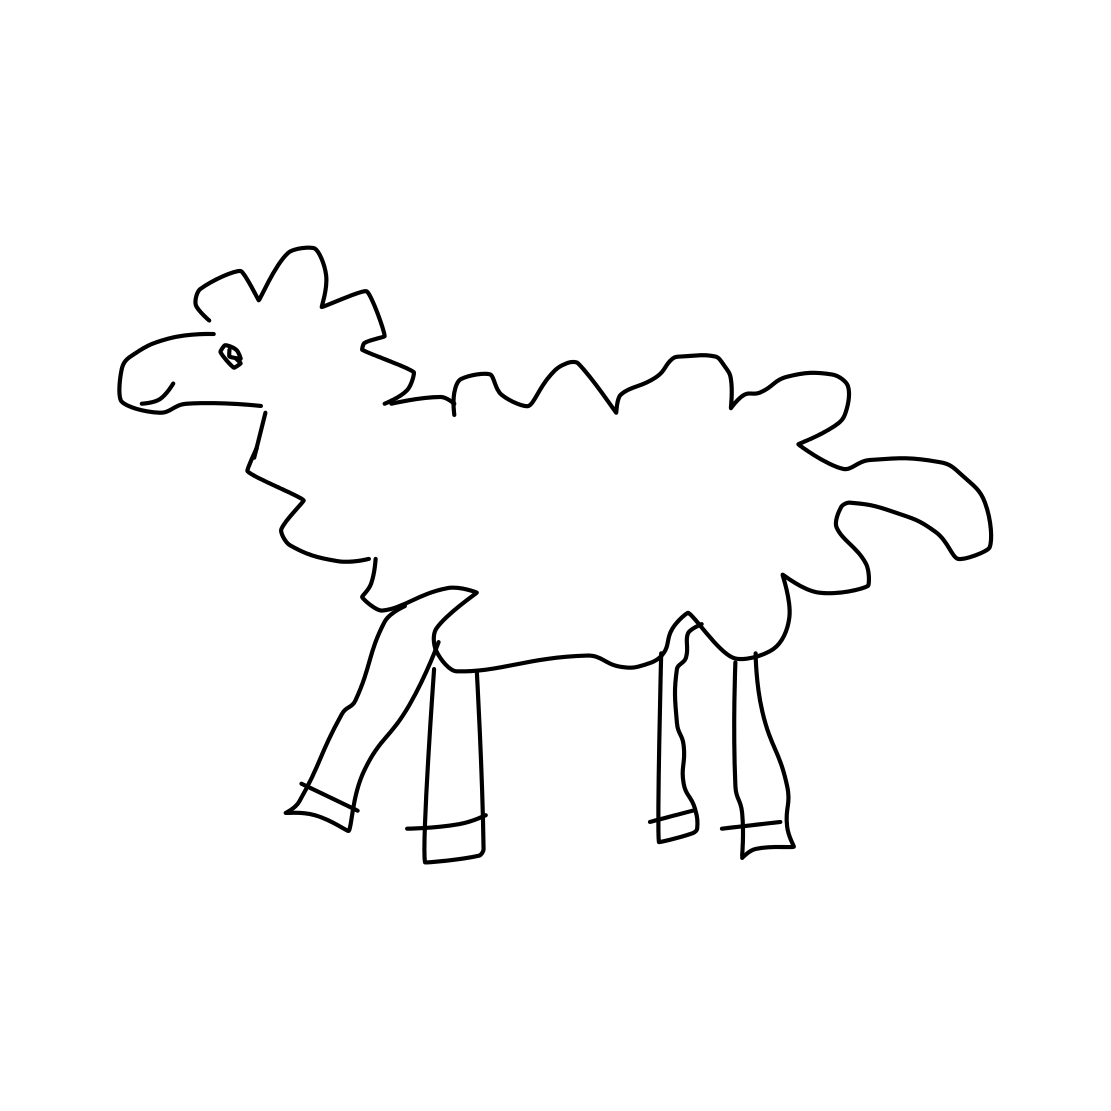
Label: sheep